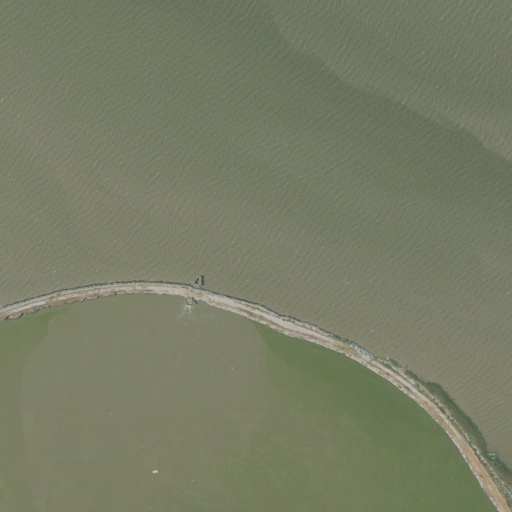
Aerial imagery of cape in California named Long Point containing open water and herbaceous wetlands